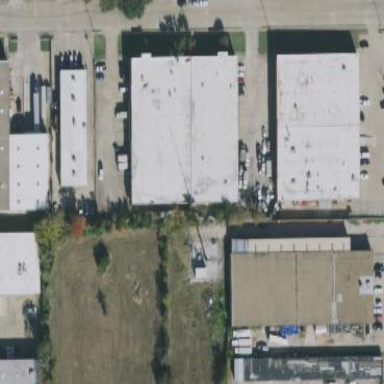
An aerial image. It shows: Warehouse.